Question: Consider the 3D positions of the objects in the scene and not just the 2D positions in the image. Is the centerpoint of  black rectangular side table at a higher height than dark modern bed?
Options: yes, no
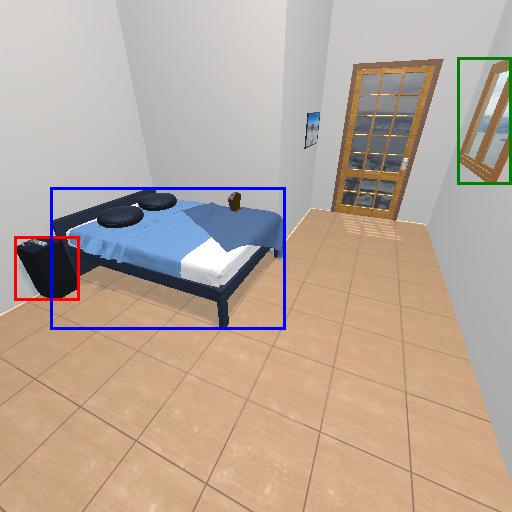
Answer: yes